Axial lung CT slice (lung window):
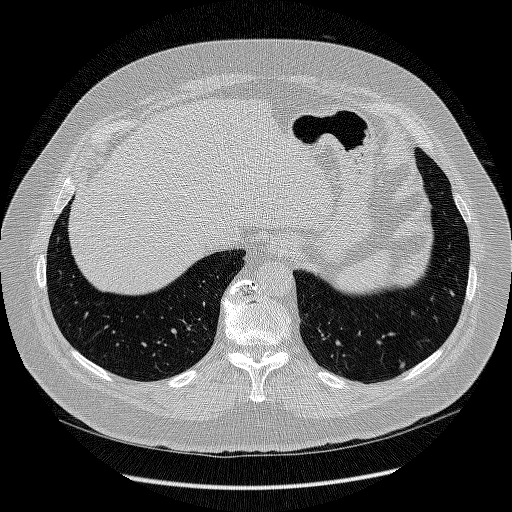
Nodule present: yes
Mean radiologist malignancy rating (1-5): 4